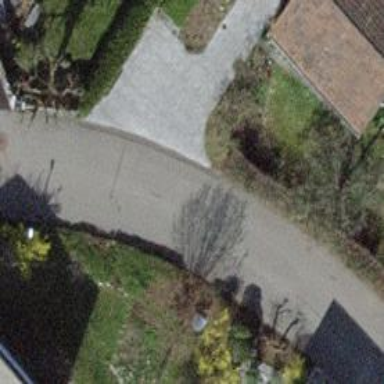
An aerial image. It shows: Asphalt road in residential area.